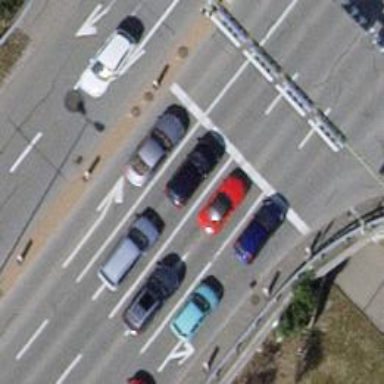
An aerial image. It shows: Road with traffic signals.